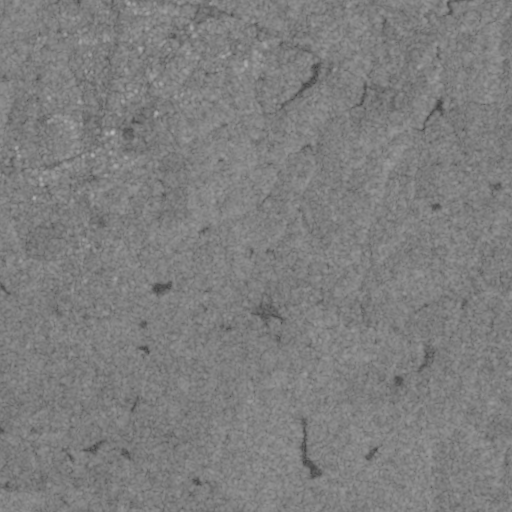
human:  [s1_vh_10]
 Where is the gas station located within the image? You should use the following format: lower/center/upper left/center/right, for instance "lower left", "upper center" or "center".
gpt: The gas station is located in the upper left of the image.
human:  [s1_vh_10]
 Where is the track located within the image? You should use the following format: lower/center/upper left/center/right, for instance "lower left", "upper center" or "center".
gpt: There is no track in the image.

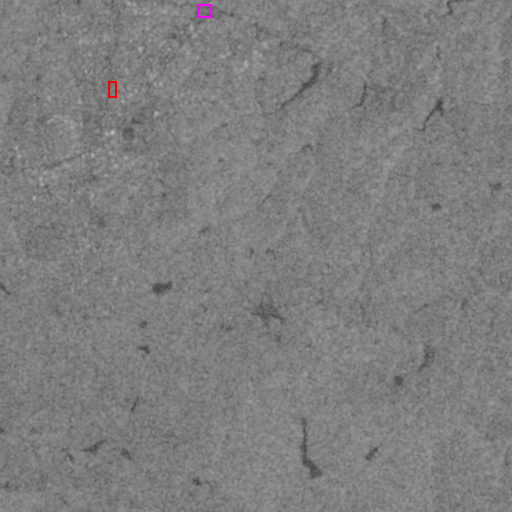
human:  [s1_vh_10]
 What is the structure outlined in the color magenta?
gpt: The structure outlined in magenta is a park.
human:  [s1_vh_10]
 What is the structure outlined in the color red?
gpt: The structure outlined in red is a building.
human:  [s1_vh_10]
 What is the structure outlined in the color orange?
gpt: There is no orange outline.